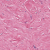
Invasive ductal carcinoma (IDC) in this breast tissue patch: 0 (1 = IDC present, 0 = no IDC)